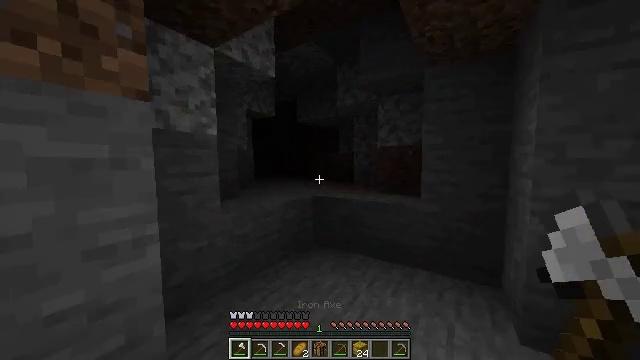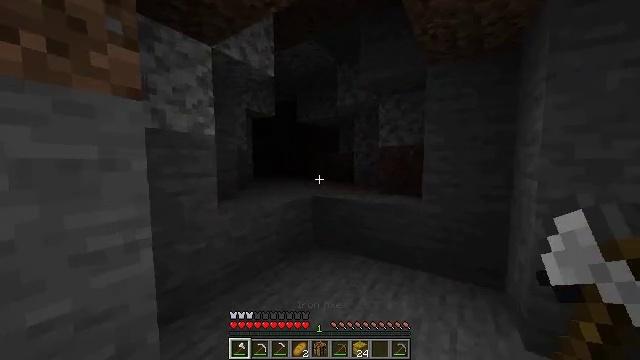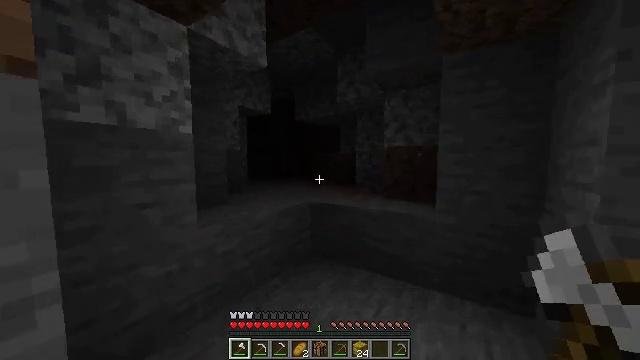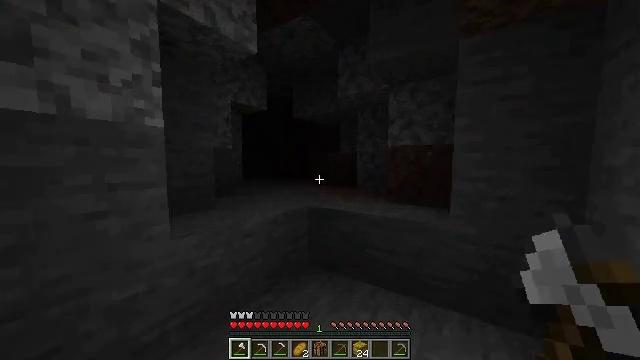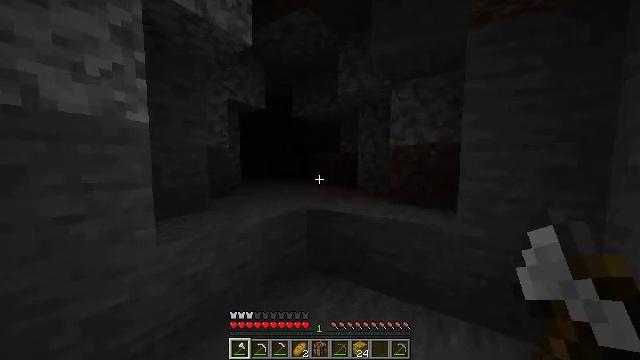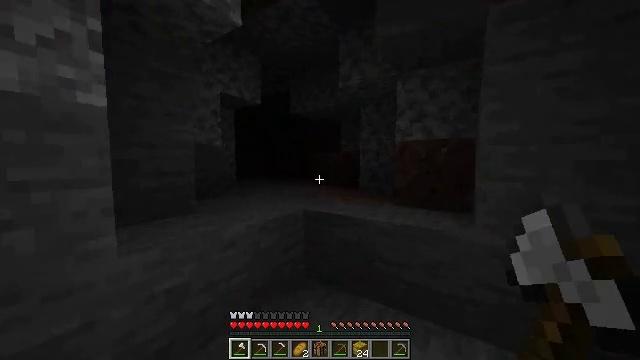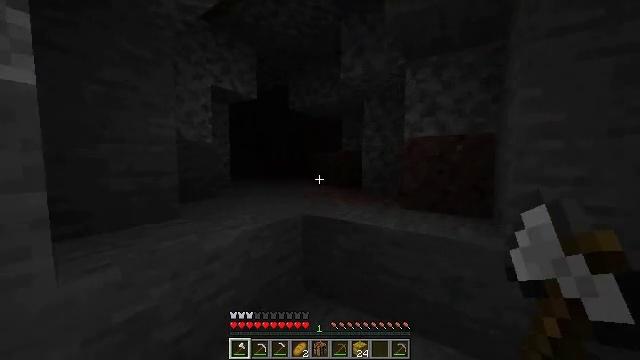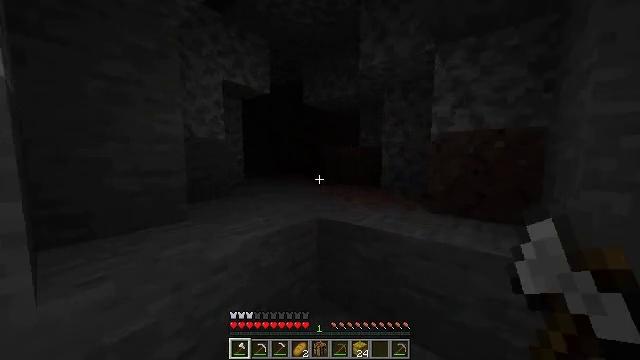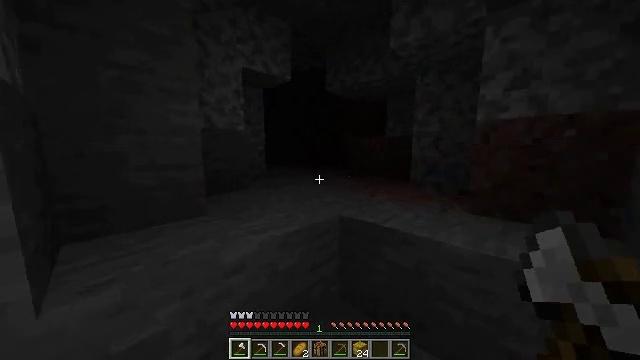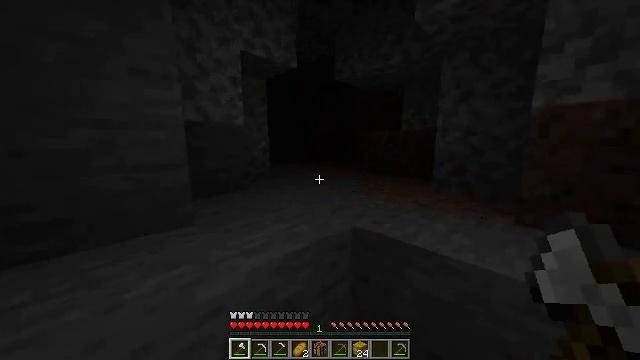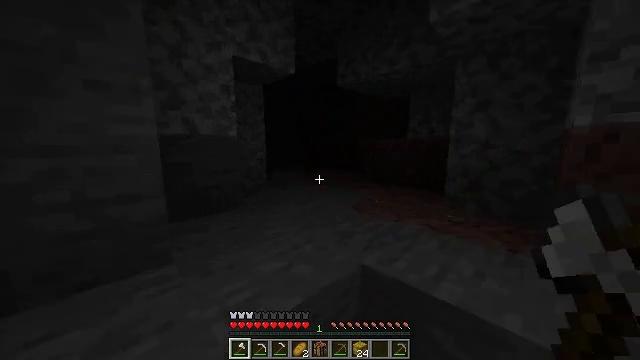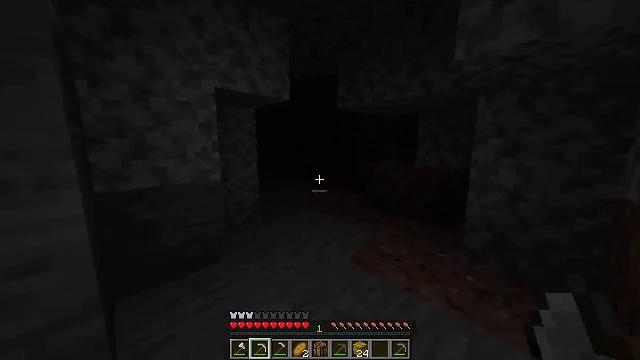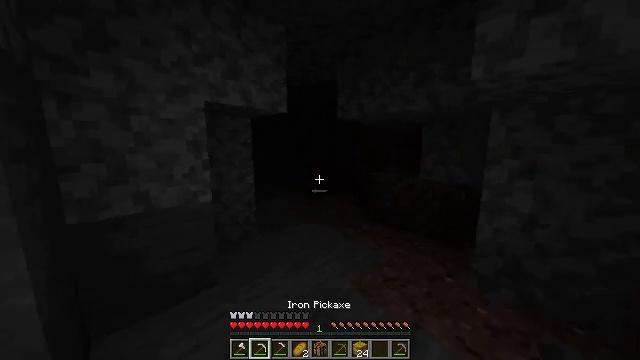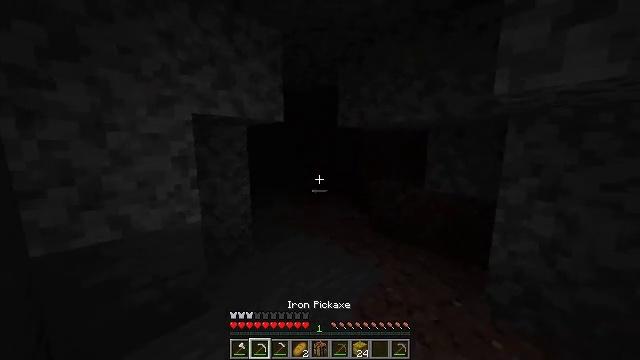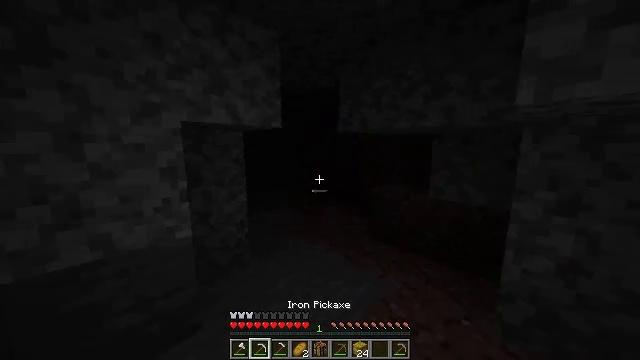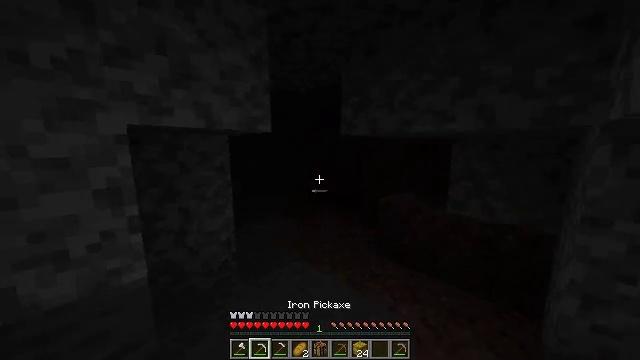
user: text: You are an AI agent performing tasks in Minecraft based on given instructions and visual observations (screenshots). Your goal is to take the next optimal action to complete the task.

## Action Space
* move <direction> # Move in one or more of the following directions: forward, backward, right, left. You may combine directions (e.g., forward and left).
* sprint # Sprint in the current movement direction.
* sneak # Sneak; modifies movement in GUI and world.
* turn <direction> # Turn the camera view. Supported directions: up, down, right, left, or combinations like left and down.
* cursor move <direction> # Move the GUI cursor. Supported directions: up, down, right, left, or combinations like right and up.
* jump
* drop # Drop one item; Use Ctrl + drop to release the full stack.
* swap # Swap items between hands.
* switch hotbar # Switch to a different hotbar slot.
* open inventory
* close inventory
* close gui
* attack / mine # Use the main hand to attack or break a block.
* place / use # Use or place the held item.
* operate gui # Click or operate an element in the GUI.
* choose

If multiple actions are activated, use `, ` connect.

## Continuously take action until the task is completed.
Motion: motion action
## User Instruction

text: Gather fern from the ground.
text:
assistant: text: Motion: move forward, sprint
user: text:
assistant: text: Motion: move forward, sprint
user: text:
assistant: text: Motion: move forward, sprint
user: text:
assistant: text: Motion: move forward, sprint
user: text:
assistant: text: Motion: move forward, sprint
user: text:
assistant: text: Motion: move forward, sprint
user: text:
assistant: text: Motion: move forward, turn left and down
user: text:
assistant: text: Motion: move forward, turn left and down
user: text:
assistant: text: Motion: move forward, turn left and down
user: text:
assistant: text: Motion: move forward, jump
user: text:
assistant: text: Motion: move forward, jump, switch to hotbar 2
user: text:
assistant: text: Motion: move forward, jump, switch to hotbar 2
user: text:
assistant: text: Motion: move forward, jump, switch to hotbar 2
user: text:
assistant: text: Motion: move forward, jump
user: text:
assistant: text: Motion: move forward, jump
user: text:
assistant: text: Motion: move forward, turn left and down, jump
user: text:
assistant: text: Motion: move forward, turn down
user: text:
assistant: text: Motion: move forward
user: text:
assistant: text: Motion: move forward
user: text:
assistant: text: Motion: move forward
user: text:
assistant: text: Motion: move forward, sprint
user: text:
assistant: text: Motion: move forward, sprint
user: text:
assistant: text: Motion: move forward, sprint
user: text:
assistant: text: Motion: move forward, sprint
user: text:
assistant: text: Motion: move forward, sprint
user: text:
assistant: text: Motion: move forward, sprint, turn left
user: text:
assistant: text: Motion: move forward, sprint, turn left
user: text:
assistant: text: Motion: move forward
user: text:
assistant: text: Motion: move forward
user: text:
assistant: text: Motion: move forward